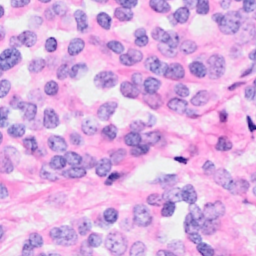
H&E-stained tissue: Breast